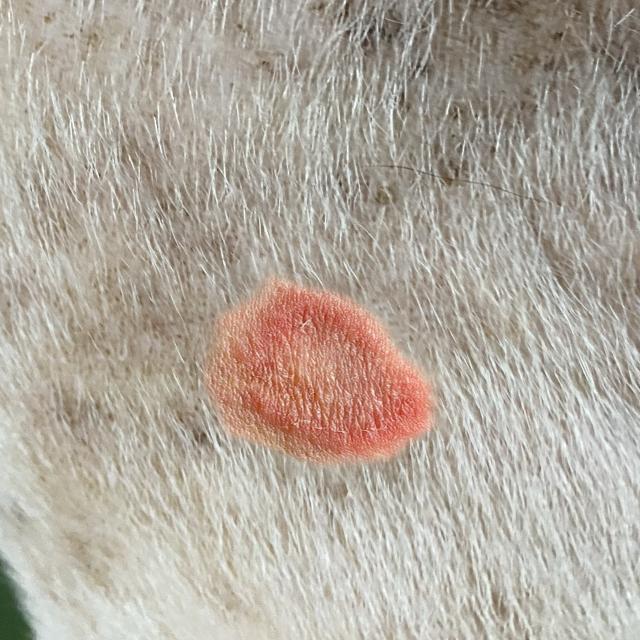
Canine ringworm (Dermatophytosis) — fungal infection caused by Microsporum or Trichophyton. Presents with circular alopecia, scaling, crusting, and broken hairs.